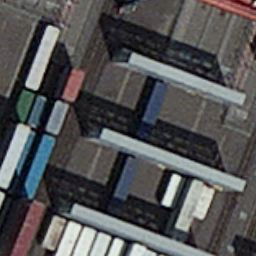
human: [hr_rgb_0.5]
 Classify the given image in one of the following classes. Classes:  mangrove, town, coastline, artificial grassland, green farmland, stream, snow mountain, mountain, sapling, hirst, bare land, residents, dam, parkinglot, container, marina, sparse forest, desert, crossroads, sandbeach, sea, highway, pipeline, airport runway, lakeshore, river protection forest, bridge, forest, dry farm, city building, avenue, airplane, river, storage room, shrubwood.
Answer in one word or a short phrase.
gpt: container